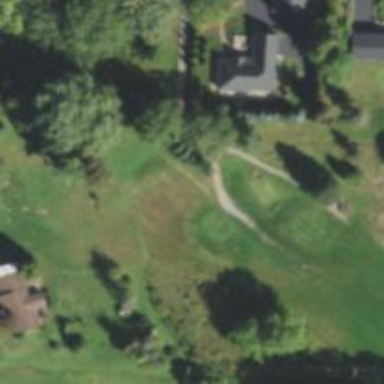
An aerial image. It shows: Path for both road and golf.